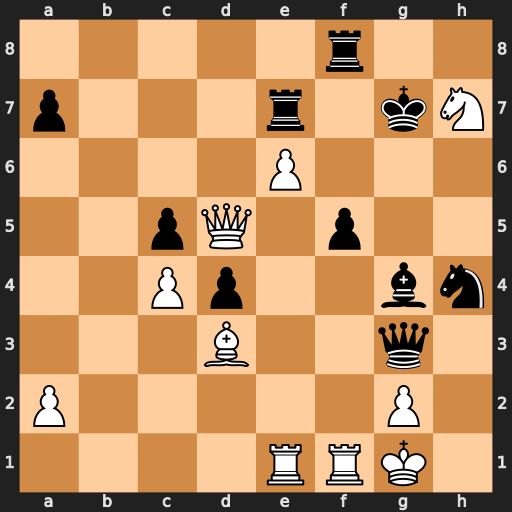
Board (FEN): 5r2/p3r1kN/4P3/2pQ1p2/2Pp2bn/3B2q1/P5P1/4RRK1
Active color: w
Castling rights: -
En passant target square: -
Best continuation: Nxf8 Bf3 Qe5+ Qxe5 Rxe5